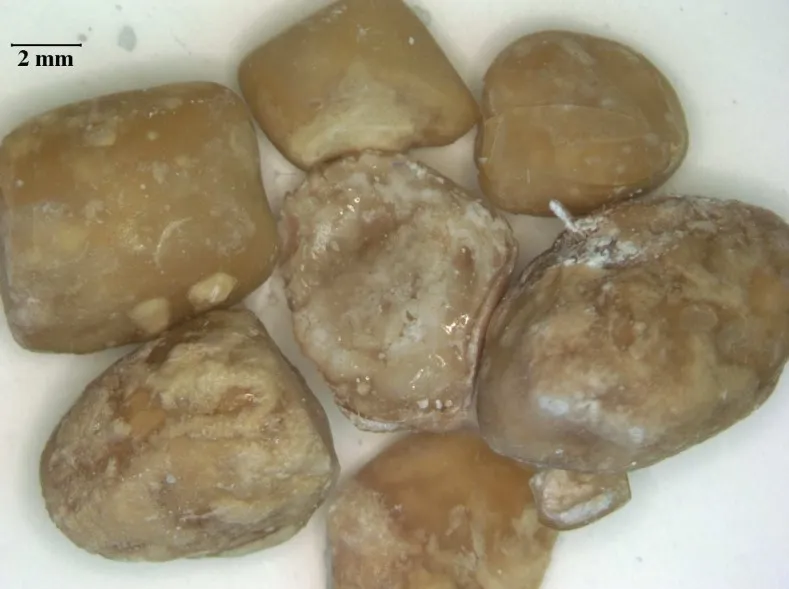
Gross appearance of the stones.
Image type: radiology (ct)